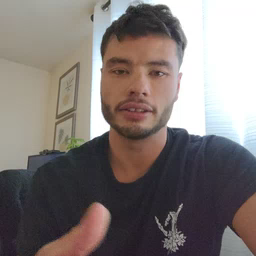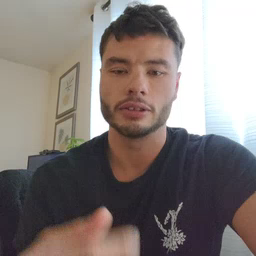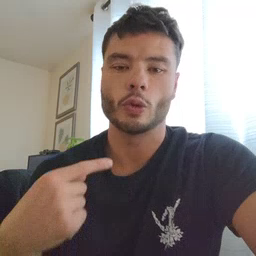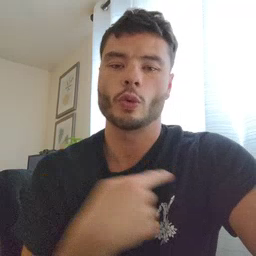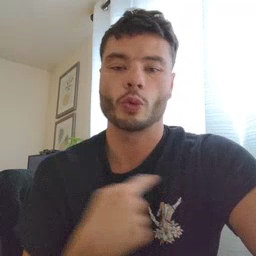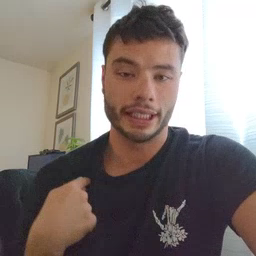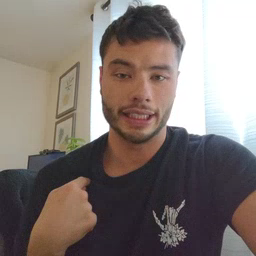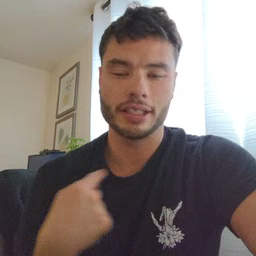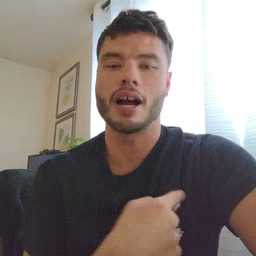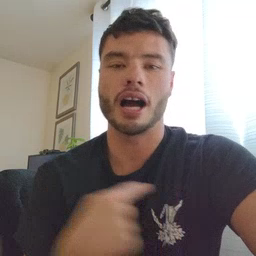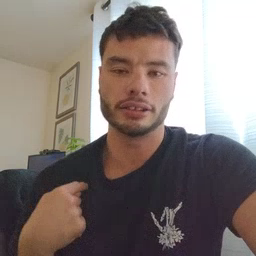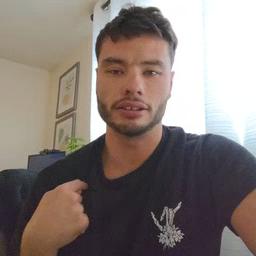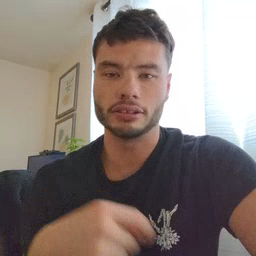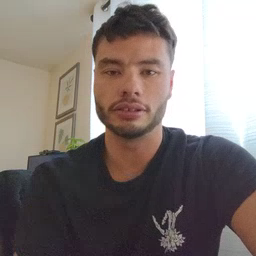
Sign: weus